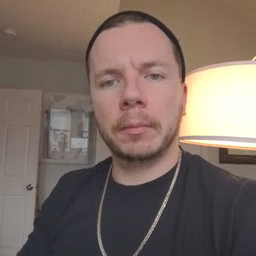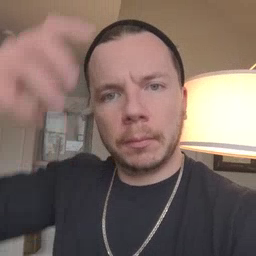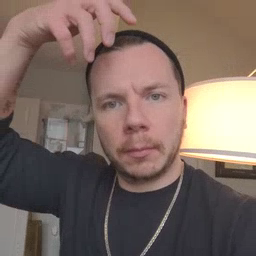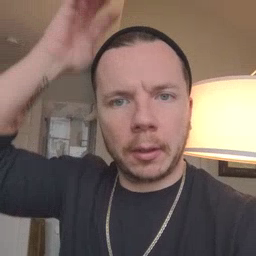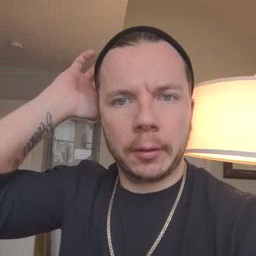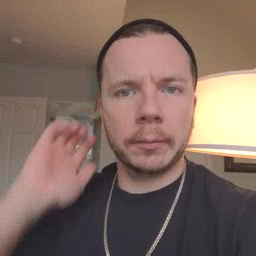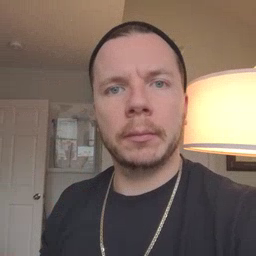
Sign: lion